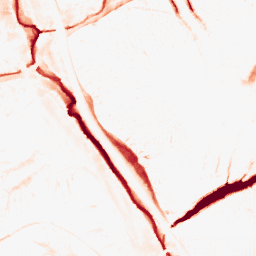
Category: morphological
Decomposition family: tophat
Decomposition parameters: size: 10
mode: black
Upsampling method: fft_zeropad
Upsampling parameters: scale: 8
Upsampling scale: 8